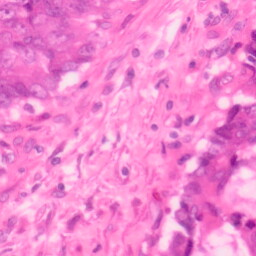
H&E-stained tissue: Colon